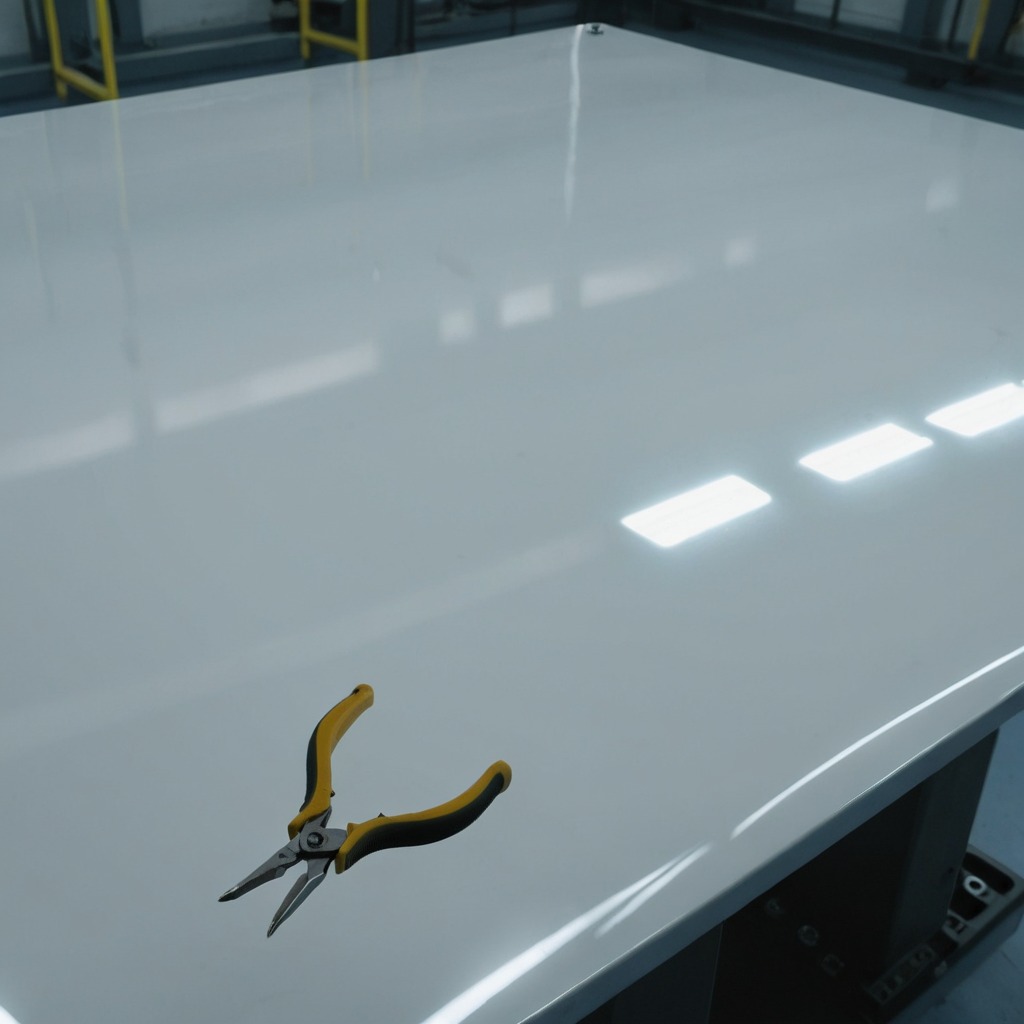
A plier is lying on the table in a ship maintenance bay industrial lighting.